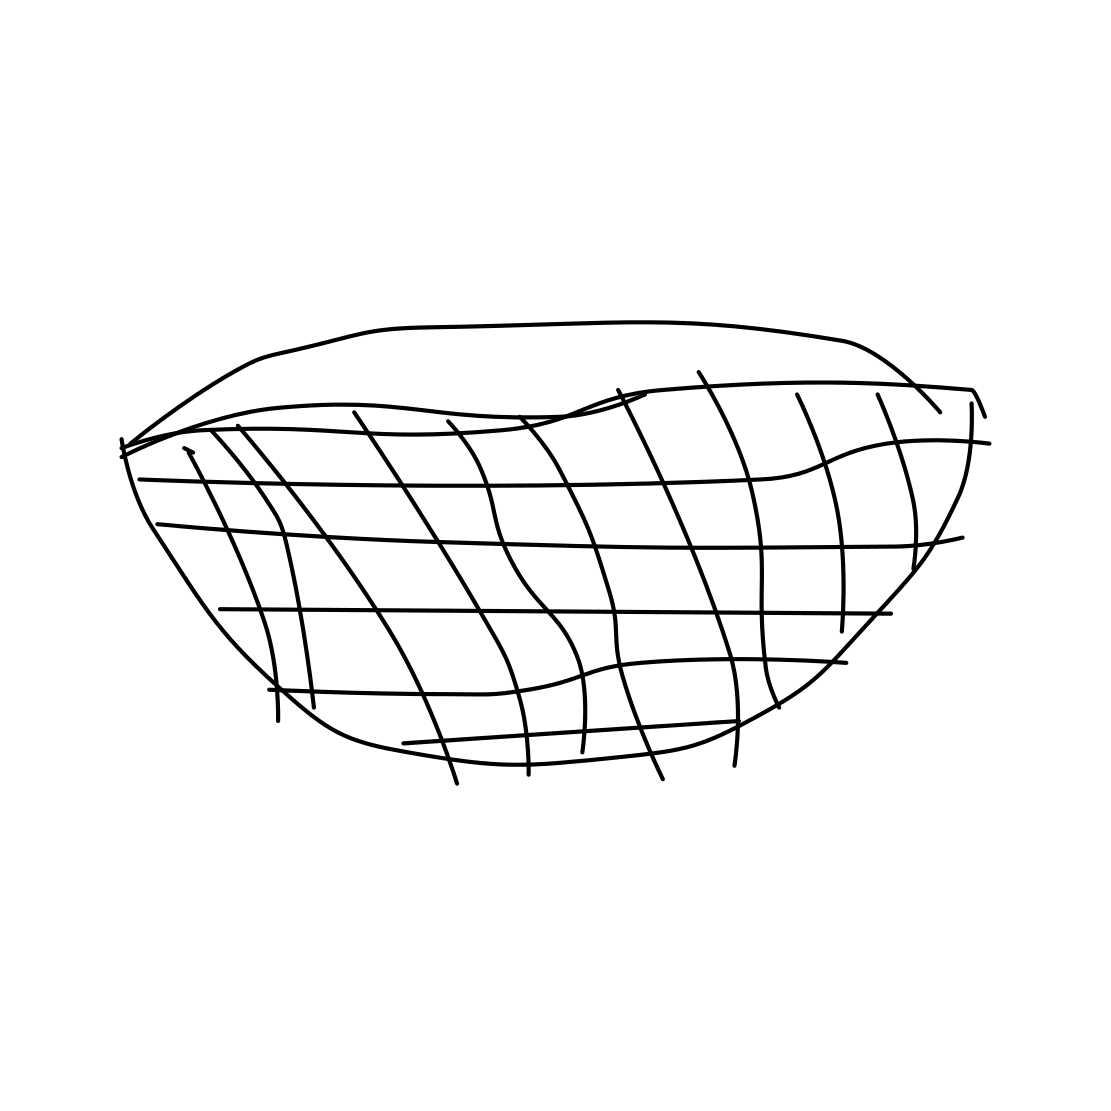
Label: basket